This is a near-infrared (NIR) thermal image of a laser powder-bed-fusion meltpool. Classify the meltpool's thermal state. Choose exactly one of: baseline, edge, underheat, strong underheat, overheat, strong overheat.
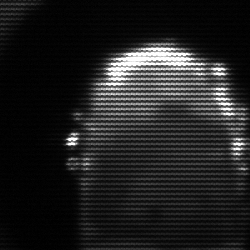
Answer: baseline